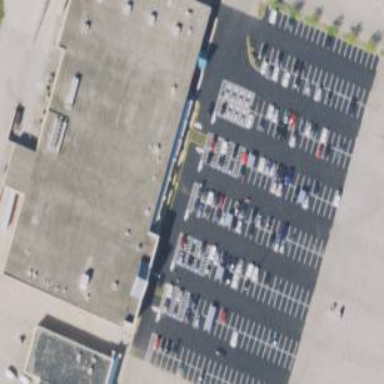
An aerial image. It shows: Retail building housing supermarket.